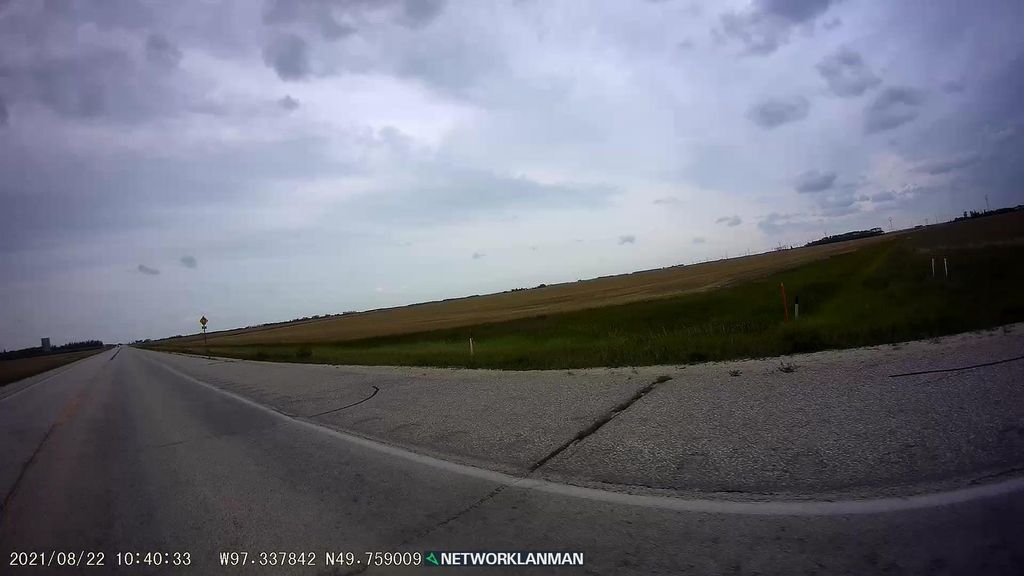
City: winnipeg